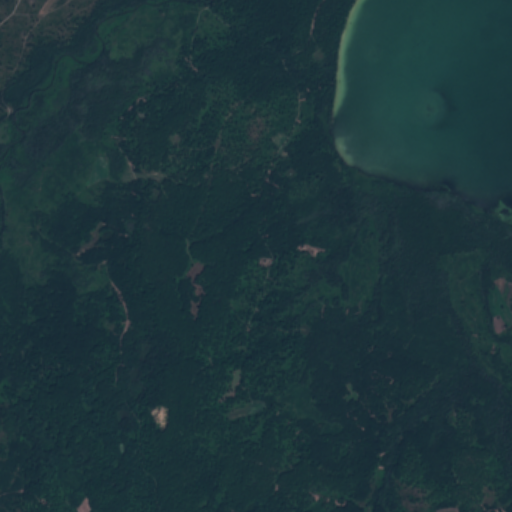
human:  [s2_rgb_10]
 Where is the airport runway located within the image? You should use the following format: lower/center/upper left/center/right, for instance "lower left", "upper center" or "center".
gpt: The airport runway is located in the upper left of the image.
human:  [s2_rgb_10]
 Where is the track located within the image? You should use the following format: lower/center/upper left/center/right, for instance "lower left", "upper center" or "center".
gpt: There is no track in the image.